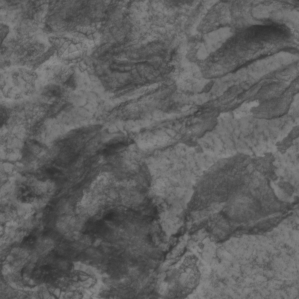
Label: non_frost